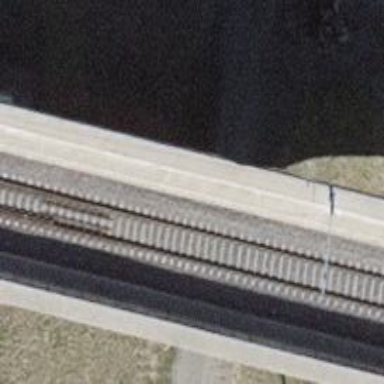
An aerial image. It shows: Metal steps on the road.